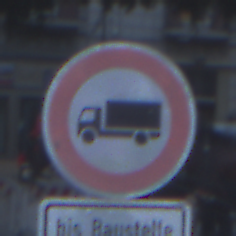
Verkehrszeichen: VerbotFuerKraftfahrzeugeUeberDreiKommaFuenfTonnen
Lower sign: SonstigeFahrzeugePersonengruppenFrei2
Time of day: SunriseSunset
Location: Outdoor (Urban)
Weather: PartlyCloudy
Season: NotSpecified
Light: Natural